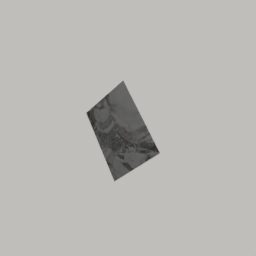
Label: decoration